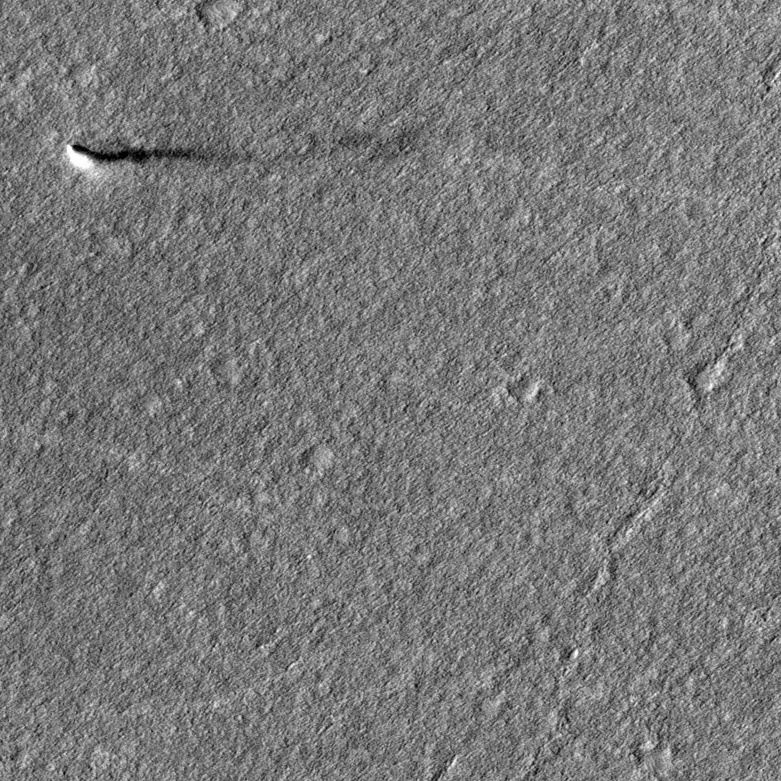
Label: dustdevil